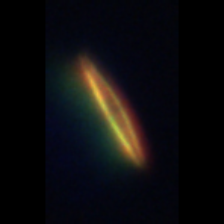
Taxon: Pennate
Group: Diatoms